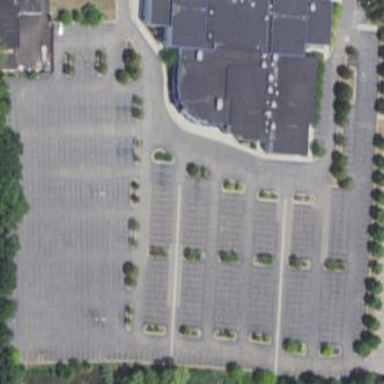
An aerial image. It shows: Parking area with surface.